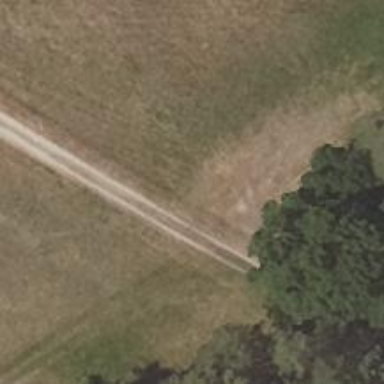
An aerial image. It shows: Grass track road with grade 5 tracktype.